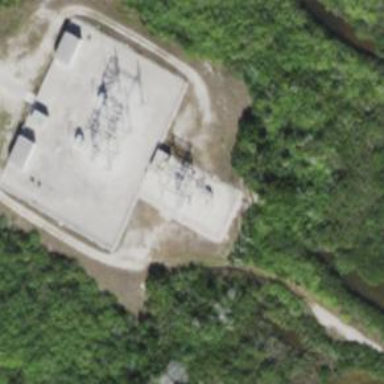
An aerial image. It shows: Outdoor distribution power substation.